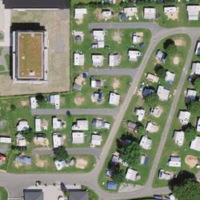
EUNIS habitat code: 53
Species observed at this site:
Volucella zonaria